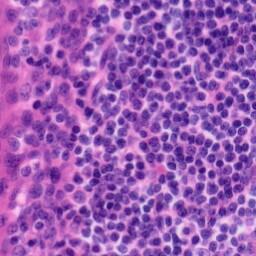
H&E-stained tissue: Tonsil